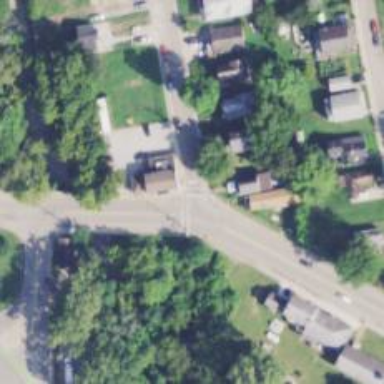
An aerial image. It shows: Marked crossing on footway.